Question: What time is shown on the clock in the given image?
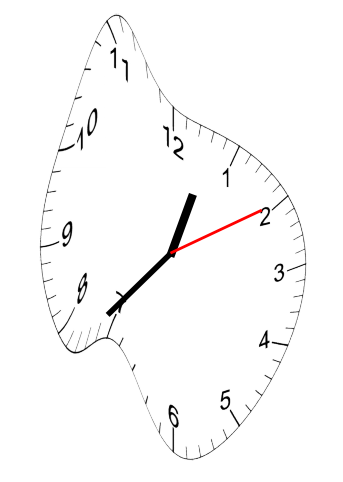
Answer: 12:37:10